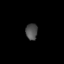
Tissue: lung
Cell type: Endothelial cells
Senescence score: 0.6655
Nuclear area (px): 190
Mean DAPI intensity: 78.7